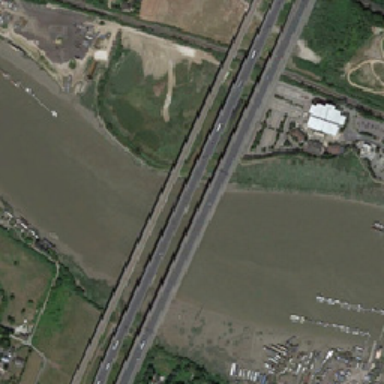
There are three strip shaped road across the broad surface of the river .